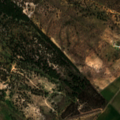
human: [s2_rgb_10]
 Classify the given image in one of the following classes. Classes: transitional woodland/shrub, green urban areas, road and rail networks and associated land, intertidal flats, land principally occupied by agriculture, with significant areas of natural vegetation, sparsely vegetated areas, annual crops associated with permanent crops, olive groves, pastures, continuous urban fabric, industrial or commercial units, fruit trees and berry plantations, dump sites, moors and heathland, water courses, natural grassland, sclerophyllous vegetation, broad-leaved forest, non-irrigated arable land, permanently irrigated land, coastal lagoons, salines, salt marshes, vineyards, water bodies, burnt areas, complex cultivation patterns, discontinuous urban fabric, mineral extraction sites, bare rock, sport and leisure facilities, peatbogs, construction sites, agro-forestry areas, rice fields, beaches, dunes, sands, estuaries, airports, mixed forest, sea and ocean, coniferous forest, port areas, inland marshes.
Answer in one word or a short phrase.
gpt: rice fields, pastures, agro-forestry areas, broad-leaved forest, transitional woodland/shrub